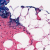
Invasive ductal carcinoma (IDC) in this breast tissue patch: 0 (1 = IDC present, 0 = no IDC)